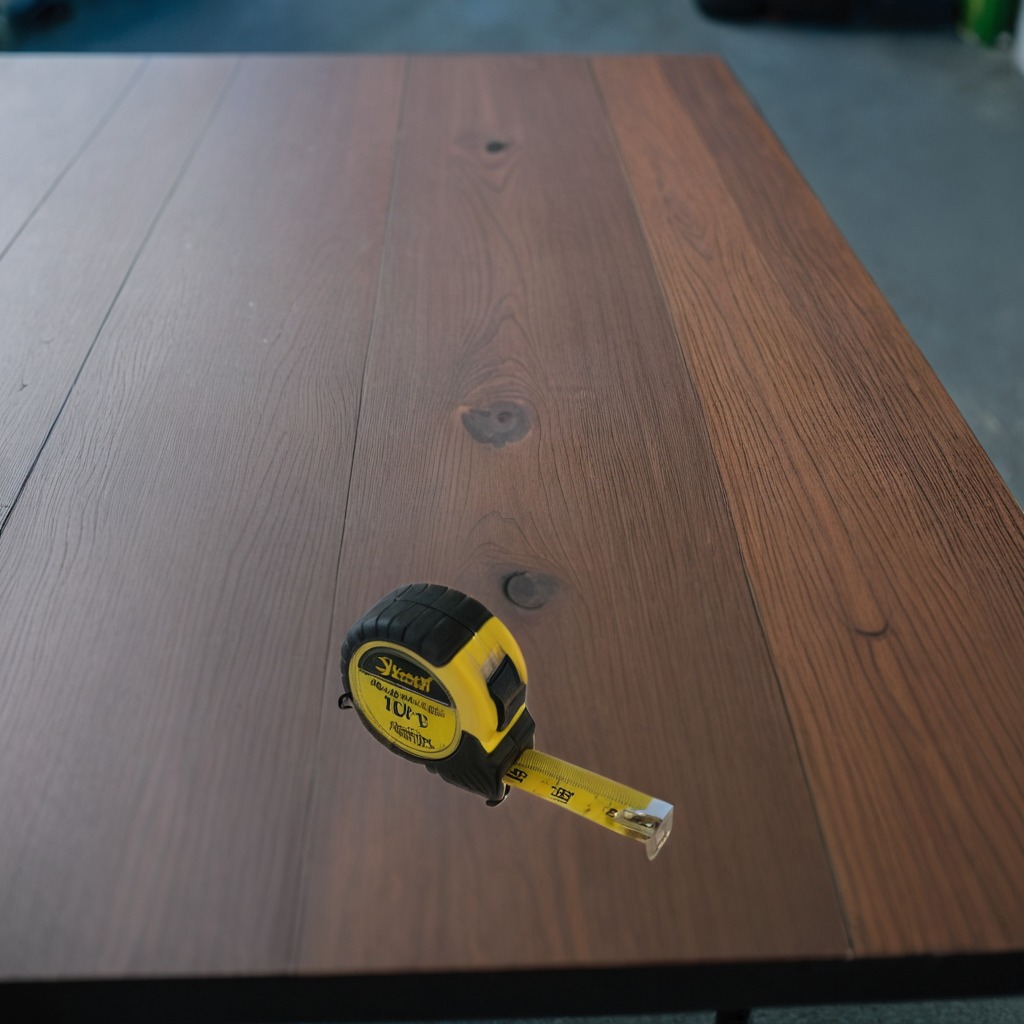
A measuring tape lies on a table in a garage at twilight.